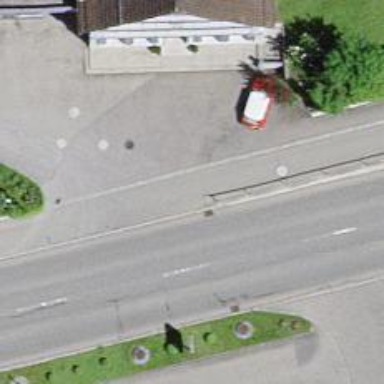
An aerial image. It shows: Sidewalk along the footway.